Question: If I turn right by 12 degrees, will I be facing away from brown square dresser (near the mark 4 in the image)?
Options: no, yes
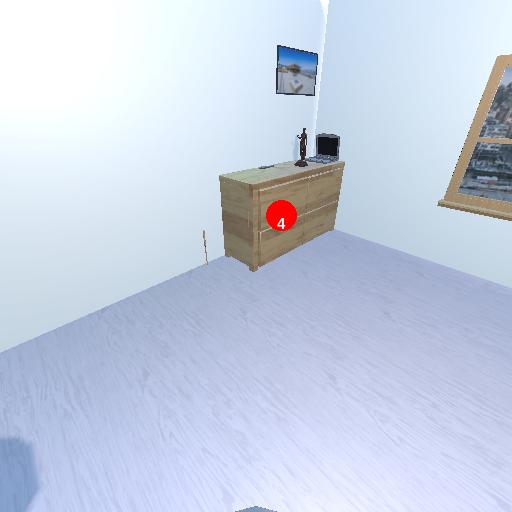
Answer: no